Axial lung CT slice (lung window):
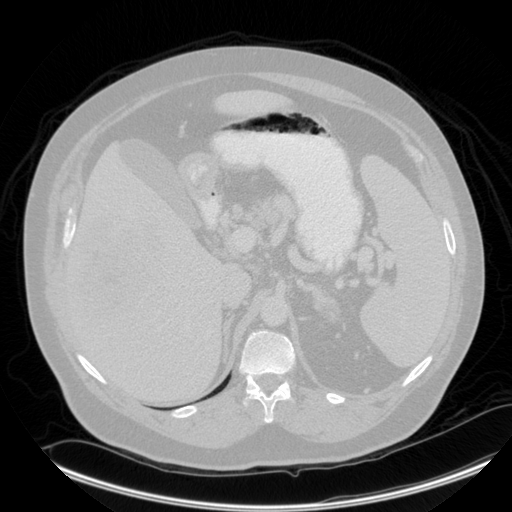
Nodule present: no